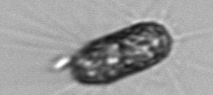
Label: Corethron_hystrix